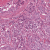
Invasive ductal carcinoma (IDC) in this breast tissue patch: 1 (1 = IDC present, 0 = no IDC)